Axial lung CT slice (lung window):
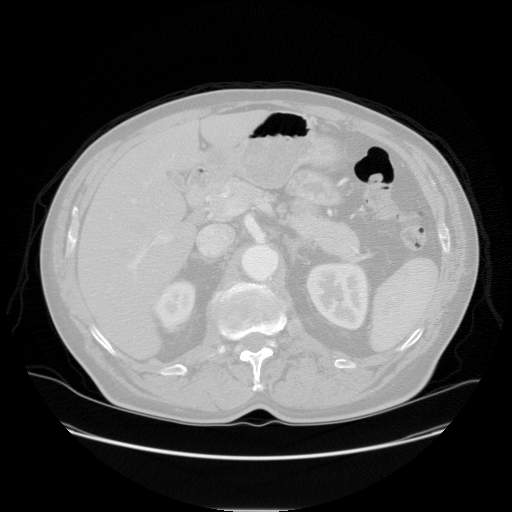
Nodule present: no